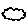
Label: cloud